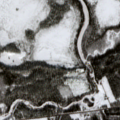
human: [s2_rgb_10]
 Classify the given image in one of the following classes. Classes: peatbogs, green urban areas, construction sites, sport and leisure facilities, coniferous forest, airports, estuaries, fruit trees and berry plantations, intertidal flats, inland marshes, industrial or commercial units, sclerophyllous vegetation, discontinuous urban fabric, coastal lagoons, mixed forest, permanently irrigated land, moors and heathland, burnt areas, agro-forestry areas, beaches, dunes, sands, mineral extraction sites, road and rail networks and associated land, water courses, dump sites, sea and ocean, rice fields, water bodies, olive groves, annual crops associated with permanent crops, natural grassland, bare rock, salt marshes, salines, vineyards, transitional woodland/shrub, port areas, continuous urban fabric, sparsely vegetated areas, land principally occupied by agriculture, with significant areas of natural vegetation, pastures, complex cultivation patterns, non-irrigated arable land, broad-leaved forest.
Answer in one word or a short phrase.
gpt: coniferous forest, mixed forest, transitional woodland/shrub, peatbogs